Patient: sex F, age 31
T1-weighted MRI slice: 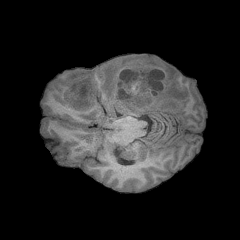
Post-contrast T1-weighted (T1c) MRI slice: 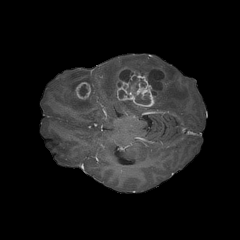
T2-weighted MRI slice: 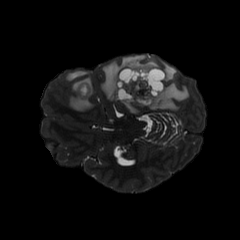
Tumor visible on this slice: yes
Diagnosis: Glioblastoma, IDH-wildtype
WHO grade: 4